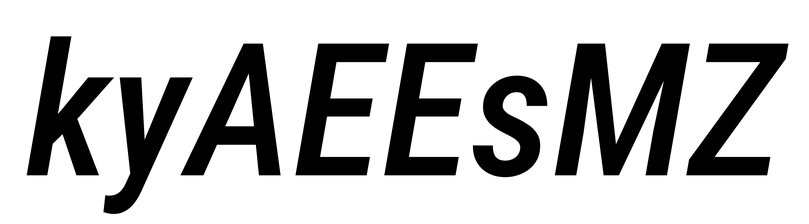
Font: Roboto-Italic_Condensed_Medium_Italic